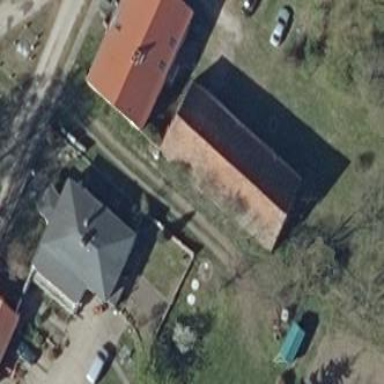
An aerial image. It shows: Residential building.